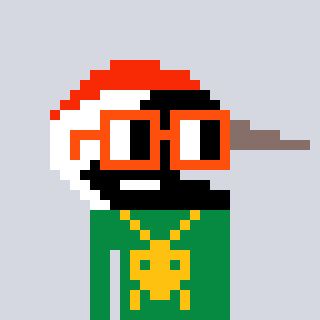
a pixel art character with square orange glasses, a crane-shaped head and a green-colored body on a cool background